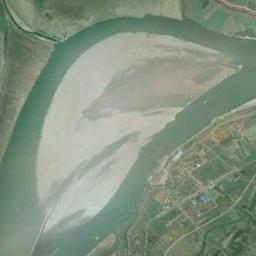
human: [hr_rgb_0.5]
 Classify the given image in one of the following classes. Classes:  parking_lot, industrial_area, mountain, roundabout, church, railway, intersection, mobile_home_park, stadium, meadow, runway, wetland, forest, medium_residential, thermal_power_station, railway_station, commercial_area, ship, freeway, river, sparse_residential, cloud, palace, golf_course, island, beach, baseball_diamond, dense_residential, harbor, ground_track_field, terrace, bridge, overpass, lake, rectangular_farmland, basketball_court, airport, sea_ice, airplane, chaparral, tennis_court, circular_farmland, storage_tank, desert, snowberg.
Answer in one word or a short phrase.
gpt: island